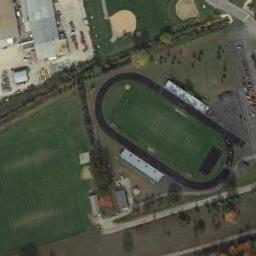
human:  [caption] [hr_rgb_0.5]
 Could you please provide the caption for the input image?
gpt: The grass is beside the ground track field .

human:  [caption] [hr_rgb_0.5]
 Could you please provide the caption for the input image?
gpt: The ground track field is next to a lawn and two baseball diamonds .

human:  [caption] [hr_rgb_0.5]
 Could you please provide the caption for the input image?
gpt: The track and field is built on the lawn, Next to the residential area and the parking lot .

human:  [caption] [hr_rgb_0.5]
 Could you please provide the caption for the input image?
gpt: There is a straight road beside the track and field .

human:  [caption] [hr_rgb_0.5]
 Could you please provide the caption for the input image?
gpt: There are green lawns around the ground track field with a black track .